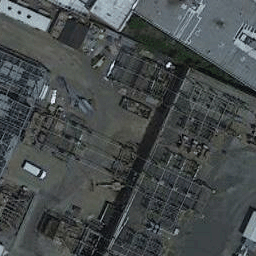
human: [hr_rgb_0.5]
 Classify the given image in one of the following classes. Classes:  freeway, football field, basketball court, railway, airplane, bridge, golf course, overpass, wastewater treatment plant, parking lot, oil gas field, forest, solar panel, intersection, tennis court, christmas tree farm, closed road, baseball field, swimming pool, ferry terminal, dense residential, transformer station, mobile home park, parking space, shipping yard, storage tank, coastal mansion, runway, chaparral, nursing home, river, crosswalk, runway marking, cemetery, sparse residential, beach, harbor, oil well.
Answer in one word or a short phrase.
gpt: transformer station